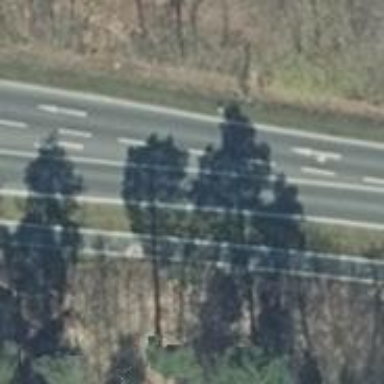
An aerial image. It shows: Secondary road with asphalt surface.